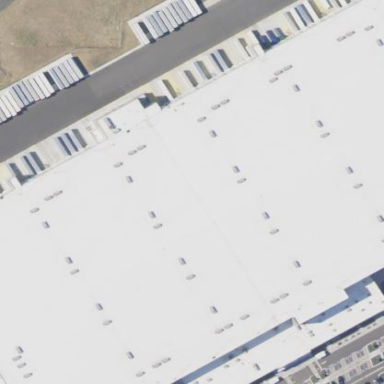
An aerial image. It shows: Warehouse that also serves as post depot.